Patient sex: M
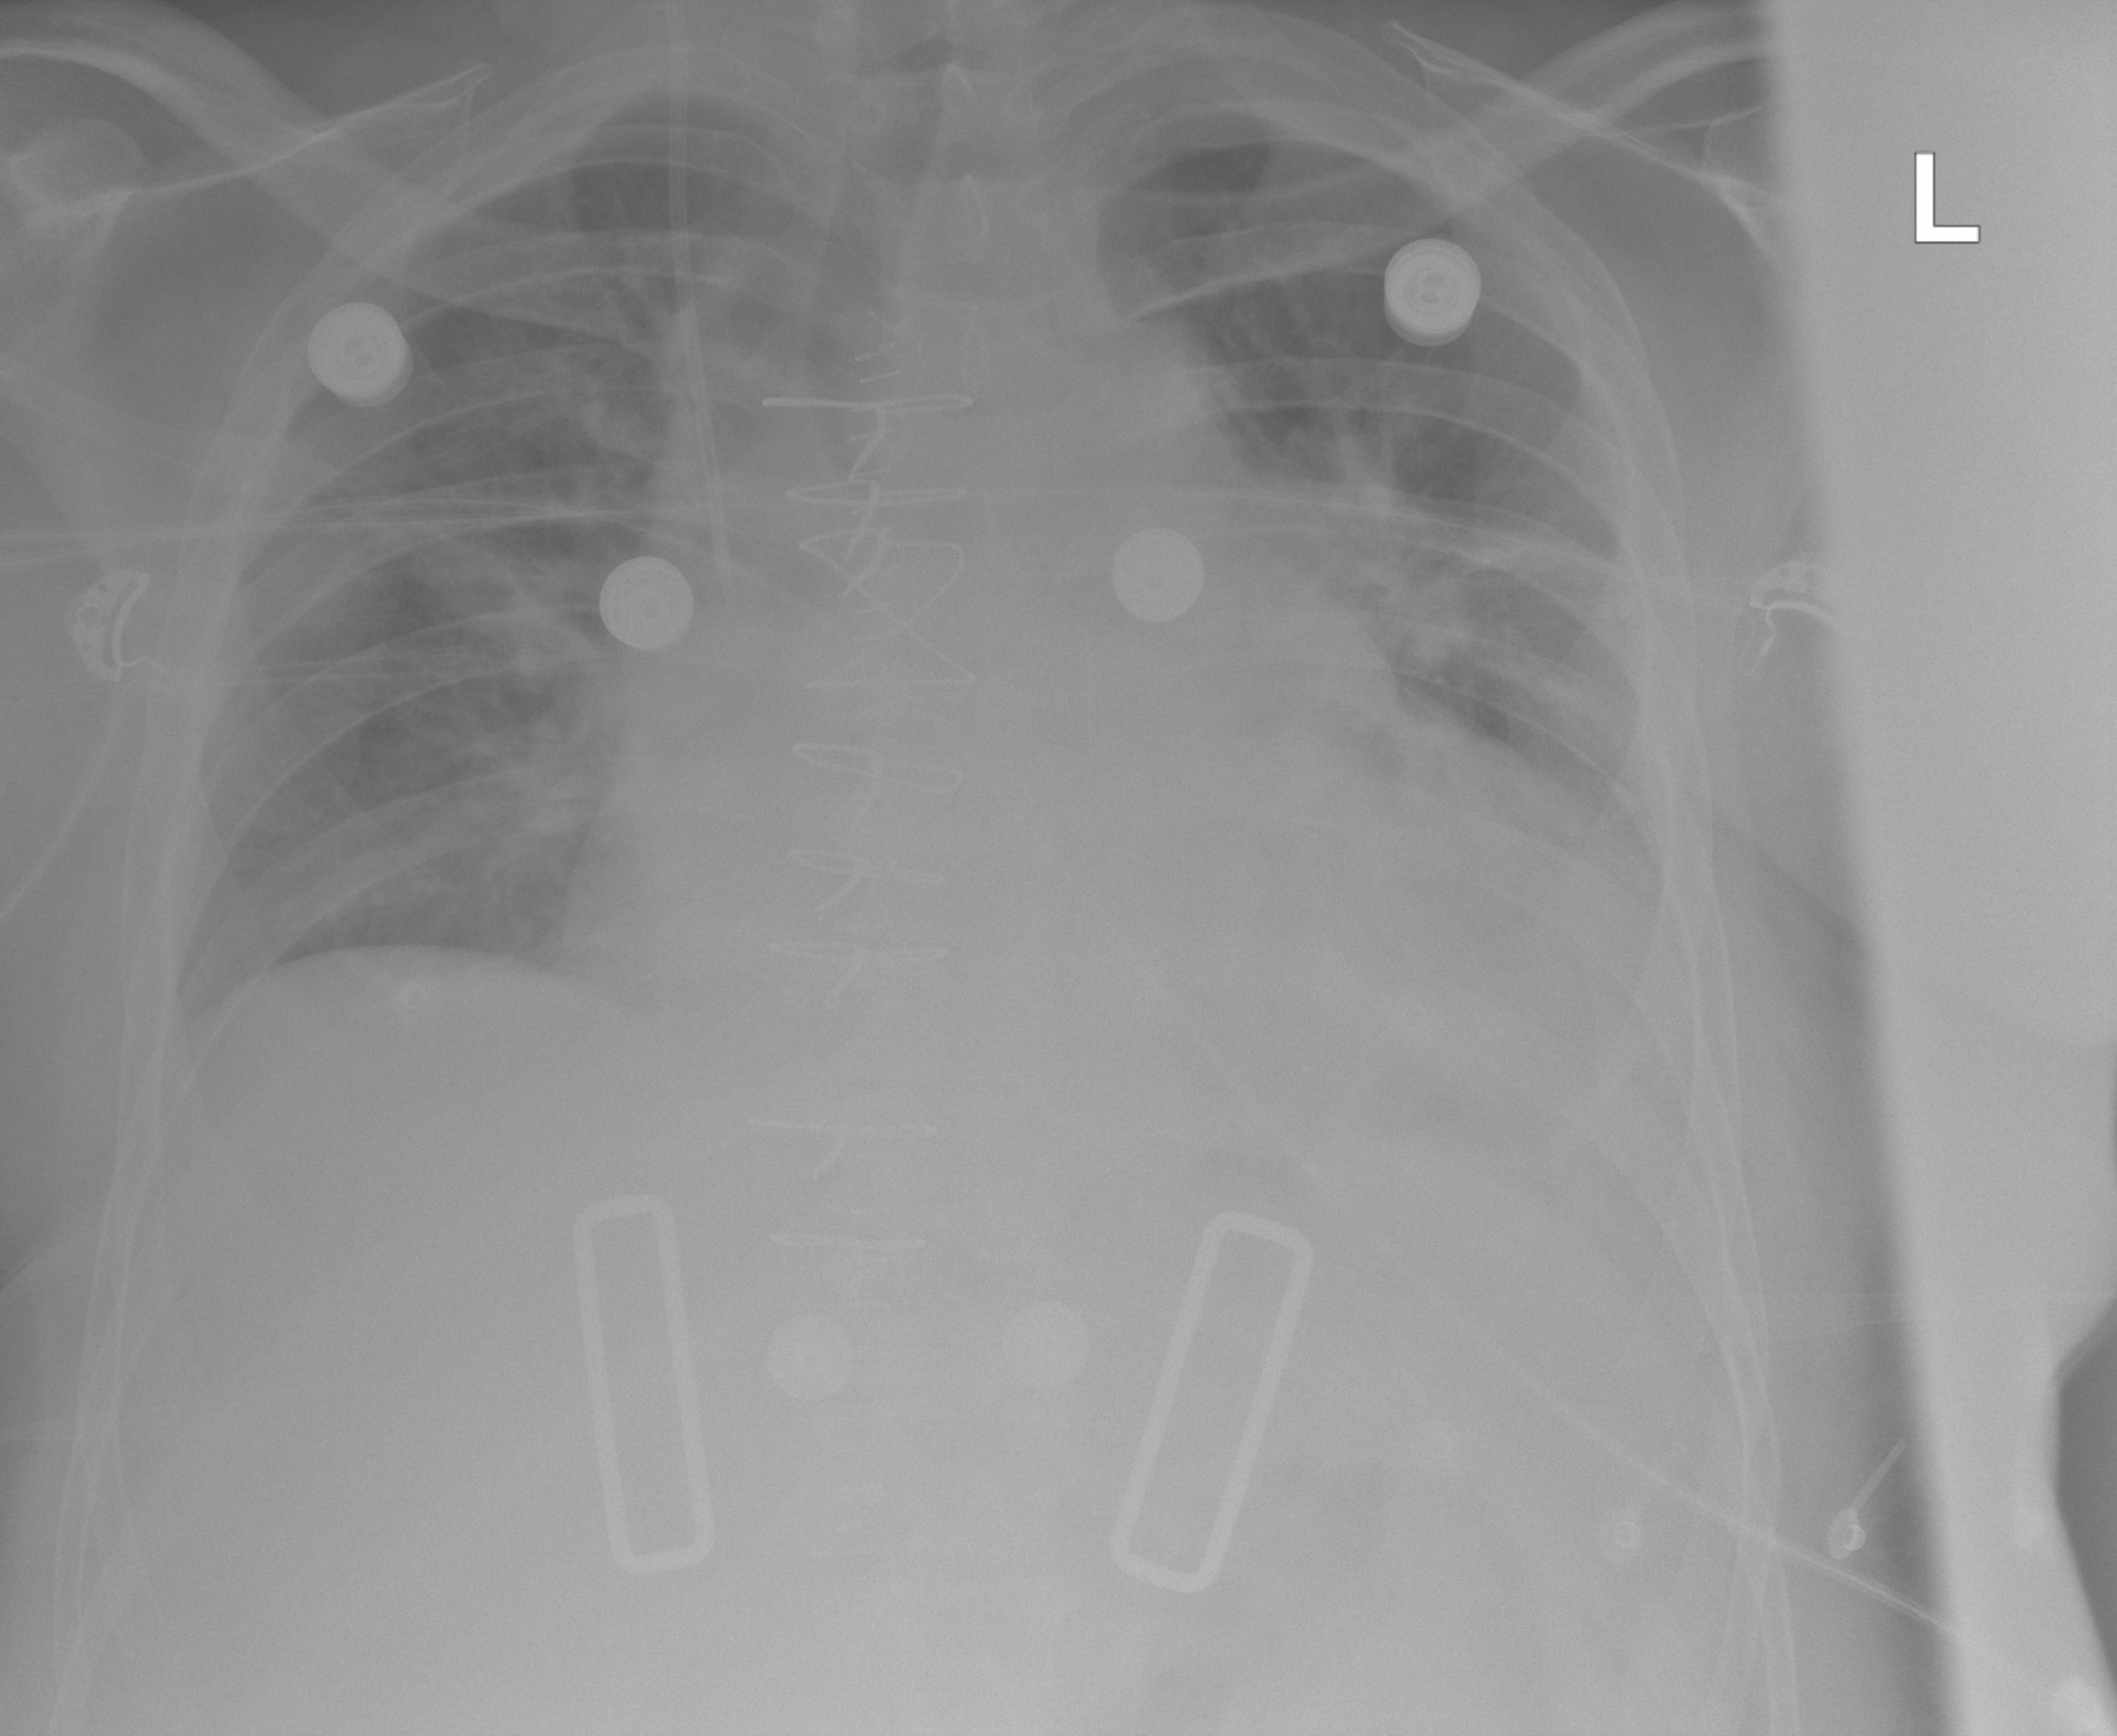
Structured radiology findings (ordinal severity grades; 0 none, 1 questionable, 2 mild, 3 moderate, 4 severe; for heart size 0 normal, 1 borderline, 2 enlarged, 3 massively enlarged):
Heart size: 2
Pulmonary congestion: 2
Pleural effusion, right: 0
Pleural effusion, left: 2
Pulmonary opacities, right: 0
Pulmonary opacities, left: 0
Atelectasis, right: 0
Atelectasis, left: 2